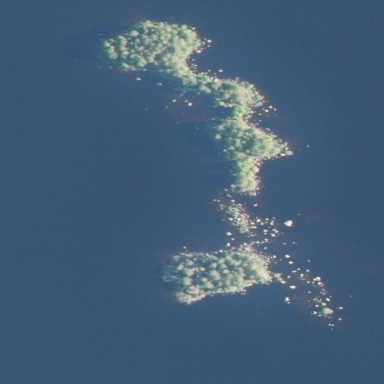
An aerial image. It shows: Islet.